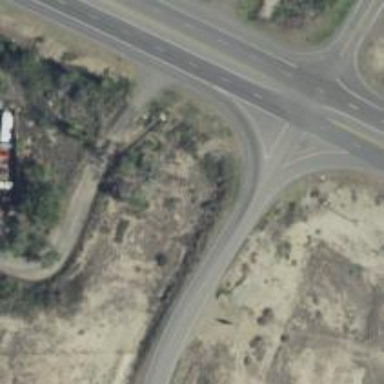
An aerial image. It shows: Trunk link road with asphalt surface.